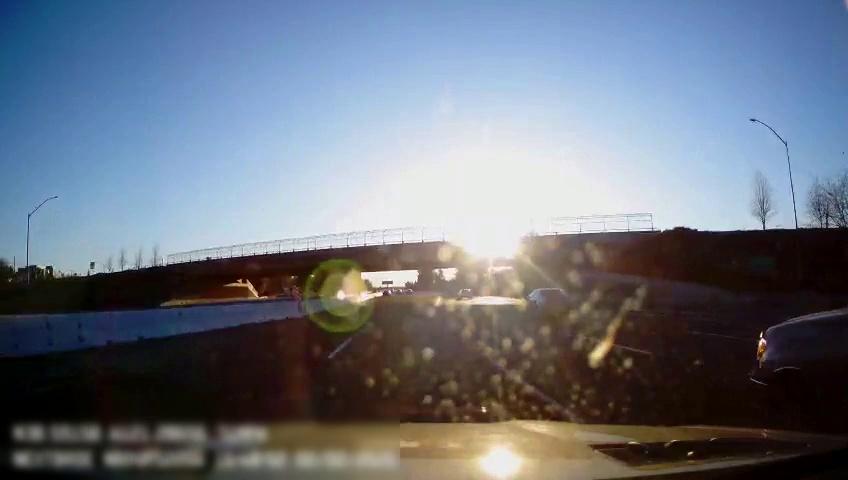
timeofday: Day
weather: Sunny
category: Drivable Space
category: Vehicles | Car
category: Vehicles | Car
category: Vehicles | Truck
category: Lanes | Alternate Lane
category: Lanes | Current Lane
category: Lanes | Current Lane
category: Lanes | Alternate Lane
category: Traffic | Signs